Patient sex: M
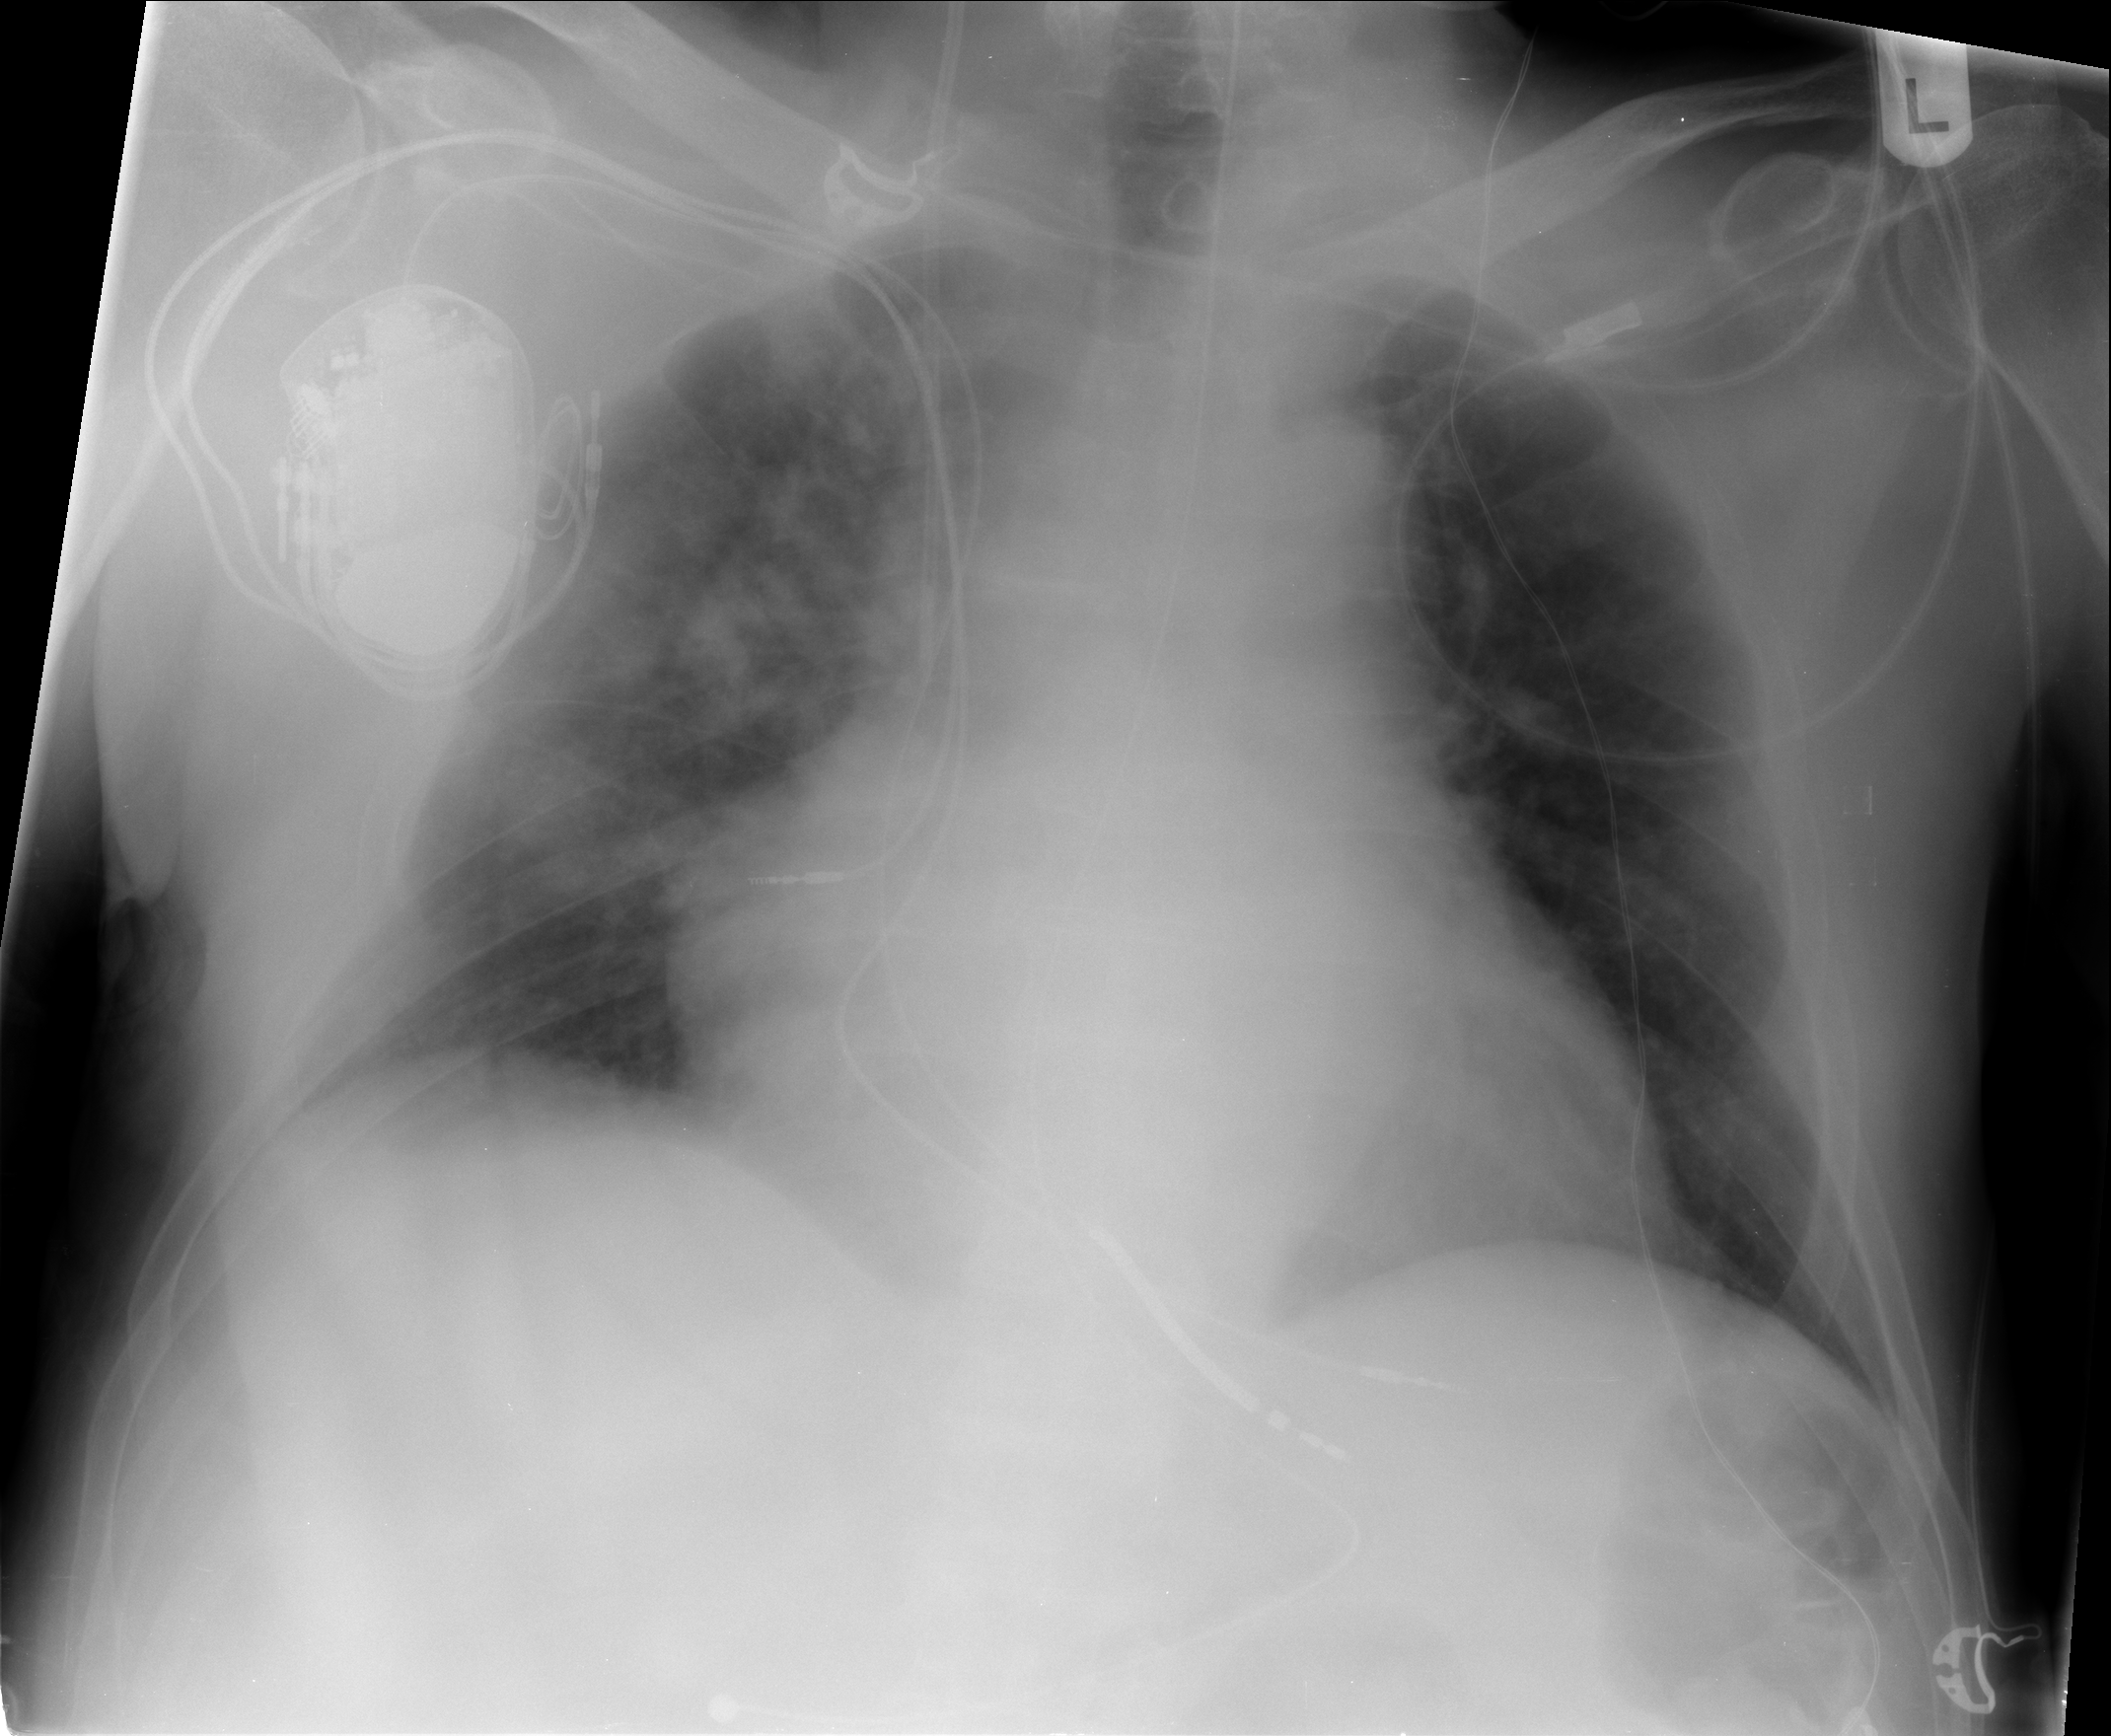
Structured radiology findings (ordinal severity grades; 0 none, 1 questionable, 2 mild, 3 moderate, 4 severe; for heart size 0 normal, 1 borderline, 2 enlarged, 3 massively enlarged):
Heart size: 2
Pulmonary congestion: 0
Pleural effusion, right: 2
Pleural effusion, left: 0
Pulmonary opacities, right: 3
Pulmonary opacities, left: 0
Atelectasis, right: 2
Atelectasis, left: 0